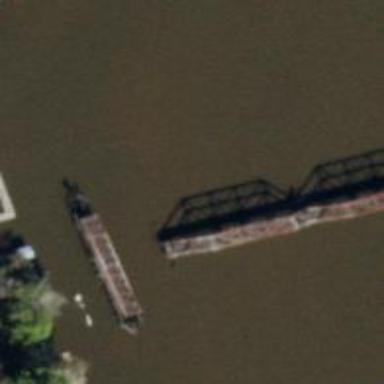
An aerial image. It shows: Abandoned railroad bridge.